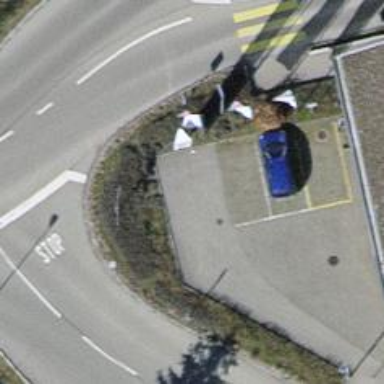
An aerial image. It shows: Post box.